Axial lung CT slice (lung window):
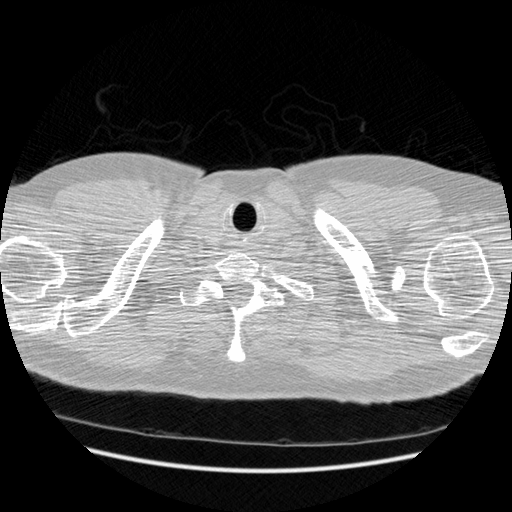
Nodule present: no